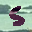
Label: 5